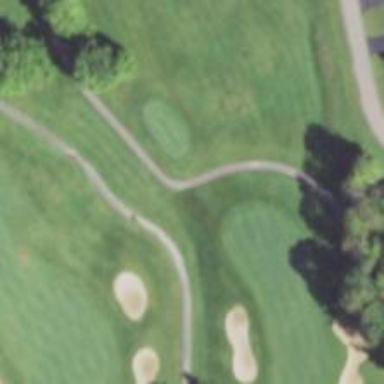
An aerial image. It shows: Service road designated as golf cart path.